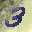
Label: 3